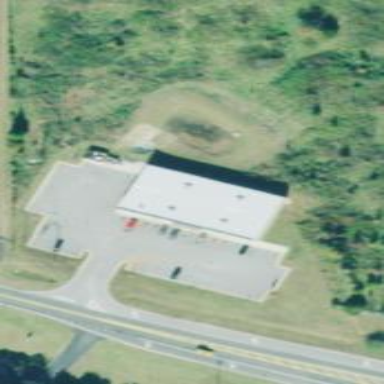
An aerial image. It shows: Store that is variety store.